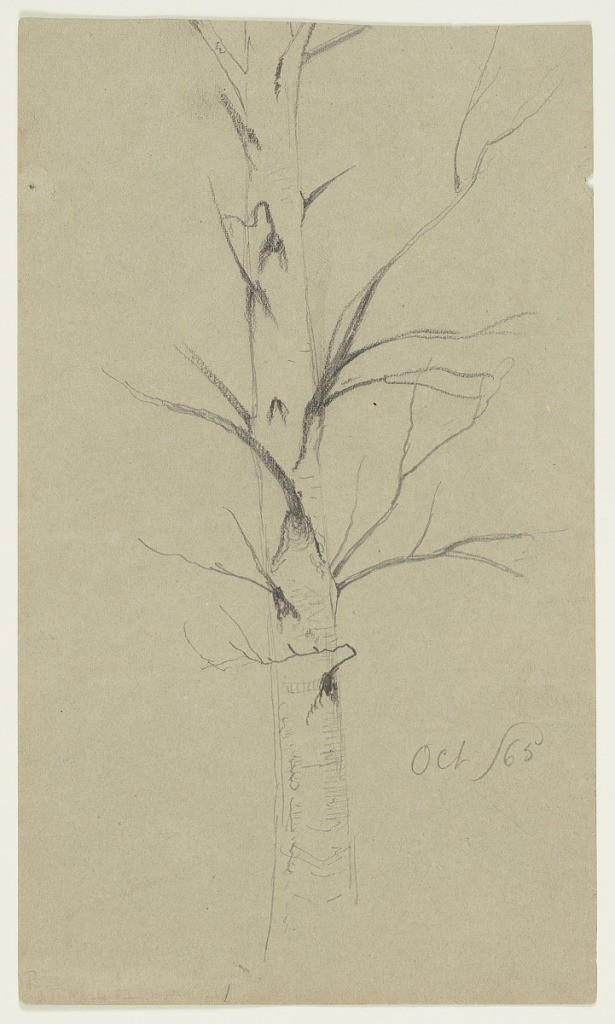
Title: Dead Tree, Vermont
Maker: Frederic Edwin Church, American, 1826–1900
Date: October 1865
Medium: Graphite on gray-green wove paper
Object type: drawing
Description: Botanical sketch of a single dead tree in Vermont. Rising along the composition central vertical axis, the tree has several dark and barren branches with pointed tips. Lower portion of trunk rendered in greater detail. The top of the tree extends out of view at upper center.